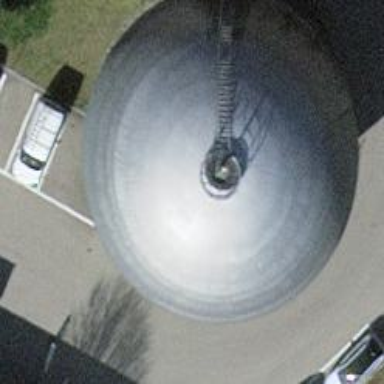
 man-made structure designed for storing gases."